Question: I am looking for advice or examples of how to create a timetable widget as shown in the image below;

I need the user to be able to the rectangles to or them up and down each column of the timetable.
It's quite simple when you look at it but I imagine the JavaScript involved is quite tricky and I just don't know where to start.
I'm thinking of using a table and overlaying div's but that's about as far as I've got.
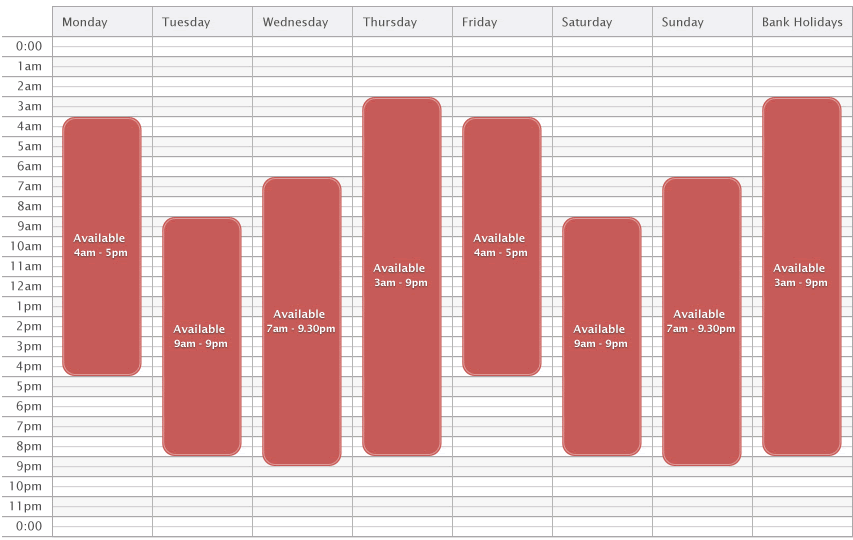
Answer: Instead of reinventing the wheel, how about using the <URL>? Just use the week view.